Aerial crown-view tile of a tropical tree (Barro Colorado Island, Panama), acquired 20241216:
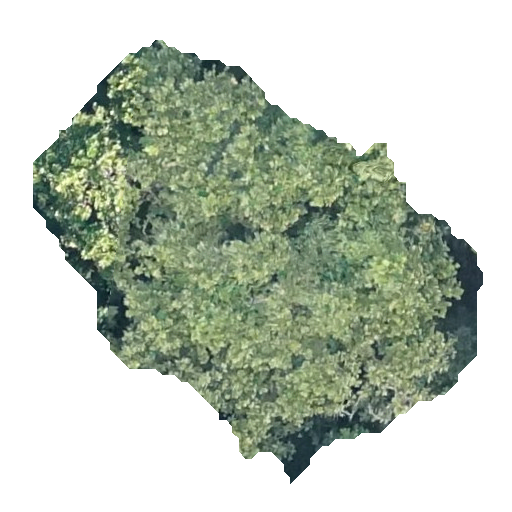
Species: Anacardium excelsum
GBIF accepted scientific name: Anacardium excelsum
Crown area: 169.437 m²